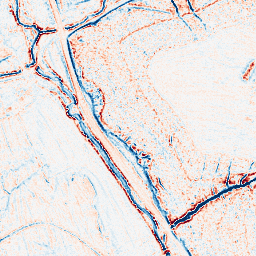
Category: edge_preserving
Decomposition family: anisotropic_diffusion
Decomposition parameters: iterations: 5
kappa: 50
gamma: 0.2
Upsampling method: sinc_hamming
Upsampling parameters: scale: 2
kernel_size: 4
Upsampling scale: 2